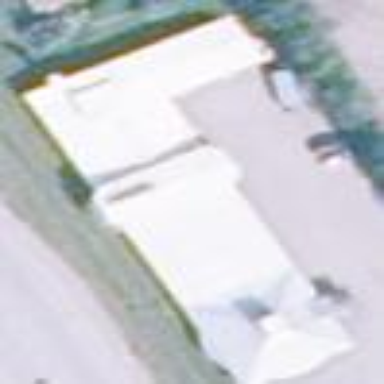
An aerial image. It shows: Building.